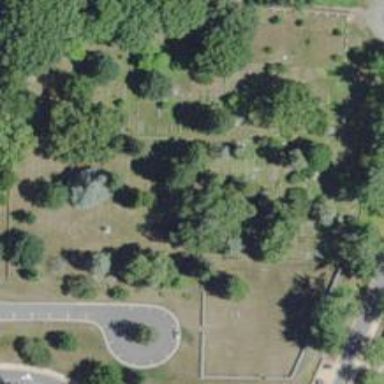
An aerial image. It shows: Grave yard.